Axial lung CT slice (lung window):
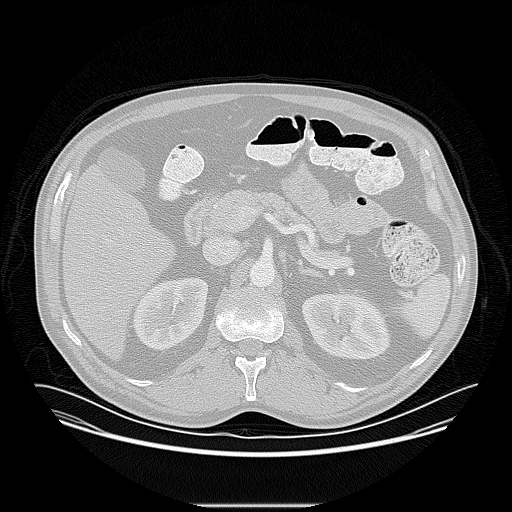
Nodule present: no